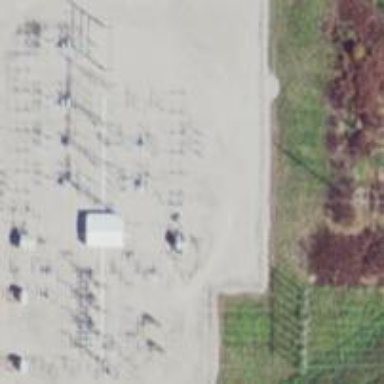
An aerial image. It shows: Switch for power supply.